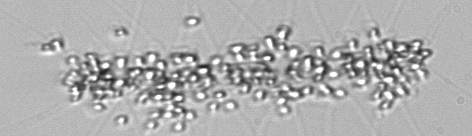
Label: Chaetoceros_didymus_TAG_external_flagellate